Interaction volume radius: 5 \u00c5
Interaction volume height: 10 \u00c5
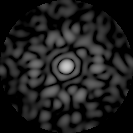
Disorder parameter: 0.8406